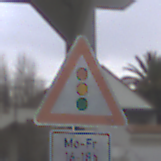
Verkehrszeichen: Lichtzeichenanlage
Zusatzzeichen unten: ZeitangabenMitBeschraenkungAufWochentage2
Umgebung: Outdoor, Urban
Tageszeit: Midday
Wetter: Overcast
Licht: Natural
Jahreszeit: NotSpecified
Kontrast: LowContrast